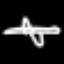
Label: airplane